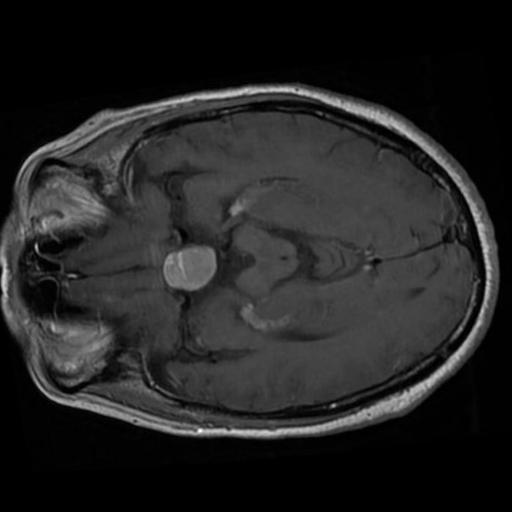
Label: brain_tumor